Question: I've seen some similar questions but can't quite find an answer for my situation. If data is found in a row, then Column C of that row will be labeled with that data. But I also want all columns below this row to contain this same label in Column C. Until the next data is found, then I want to repeat the same process for the whole document until every row had data in Column C reflecting the data from its particular section.
I probably did a poor job of explaining that, so here is what I would like to happen. Any help would be greatly appreciated.

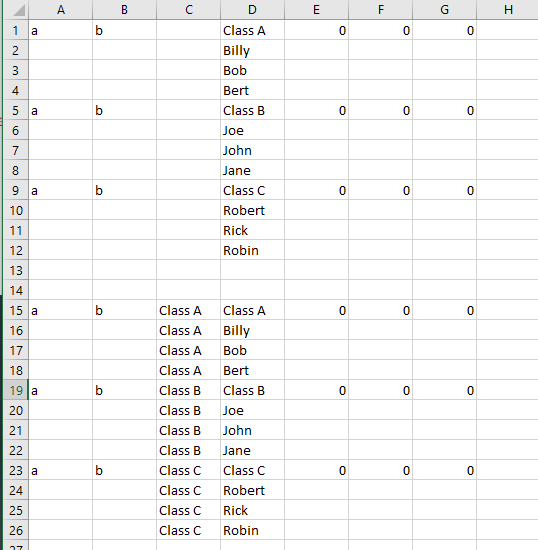
Answer: Which in code look like:
'''
Sub test()
Dim rng As Range
With ActiveSheet
For Each rng In Intersect(.Columns("C"), .UsedRange)
If Left$(Trim(rng.Offset(, 1)), 5) = "Class" Then
rng = rng.Offset(, 1)
Else
rng = rng.Offset(-1)
End If
Next rng
End With
End Sub
'''
If you were to use column D to determine the last row to loop to you might use the following (swop the "D" for a different column letter if you want to use a different column to determine how far to loop to get to last row)
'''
Option Explicit
Sub test()
Dim rng As Range
With ActiveSheet
For Each rng In .Range(.Cells(1, "C"), .Cells(.Cells(.Rows.Count, "D").End(xlUp).row, "C"))
If Left$(Trim(rng.Offset(, 1)), 5) = "Class" Then
rng = rng.Offset(, 1)
Else
rng = rng.Offset(-1)
End If
Next rng
End With
End Sub
'''